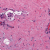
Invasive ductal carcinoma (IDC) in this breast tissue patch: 0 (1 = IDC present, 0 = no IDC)